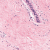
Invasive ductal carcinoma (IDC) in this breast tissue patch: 0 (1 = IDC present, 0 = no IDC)